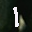
Label: 1